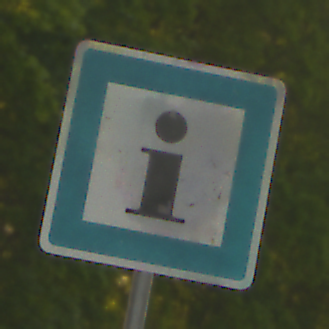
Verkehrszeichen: Informationsstelle
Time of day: SunriseSunset
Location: Outdoor (RoadRail)
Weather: Clear
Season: NotSpecified
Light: Natural